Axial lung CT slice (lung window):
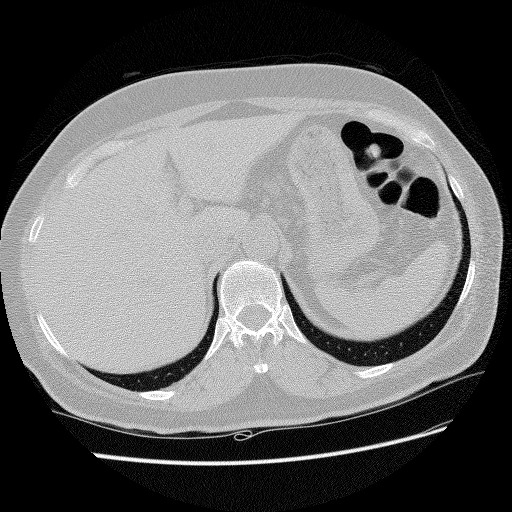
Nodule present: no